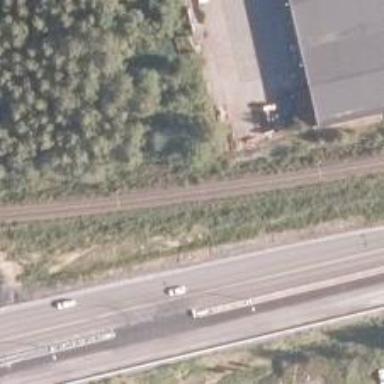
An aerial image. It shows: Railway track with continuous electrified contact lines.